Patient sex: M
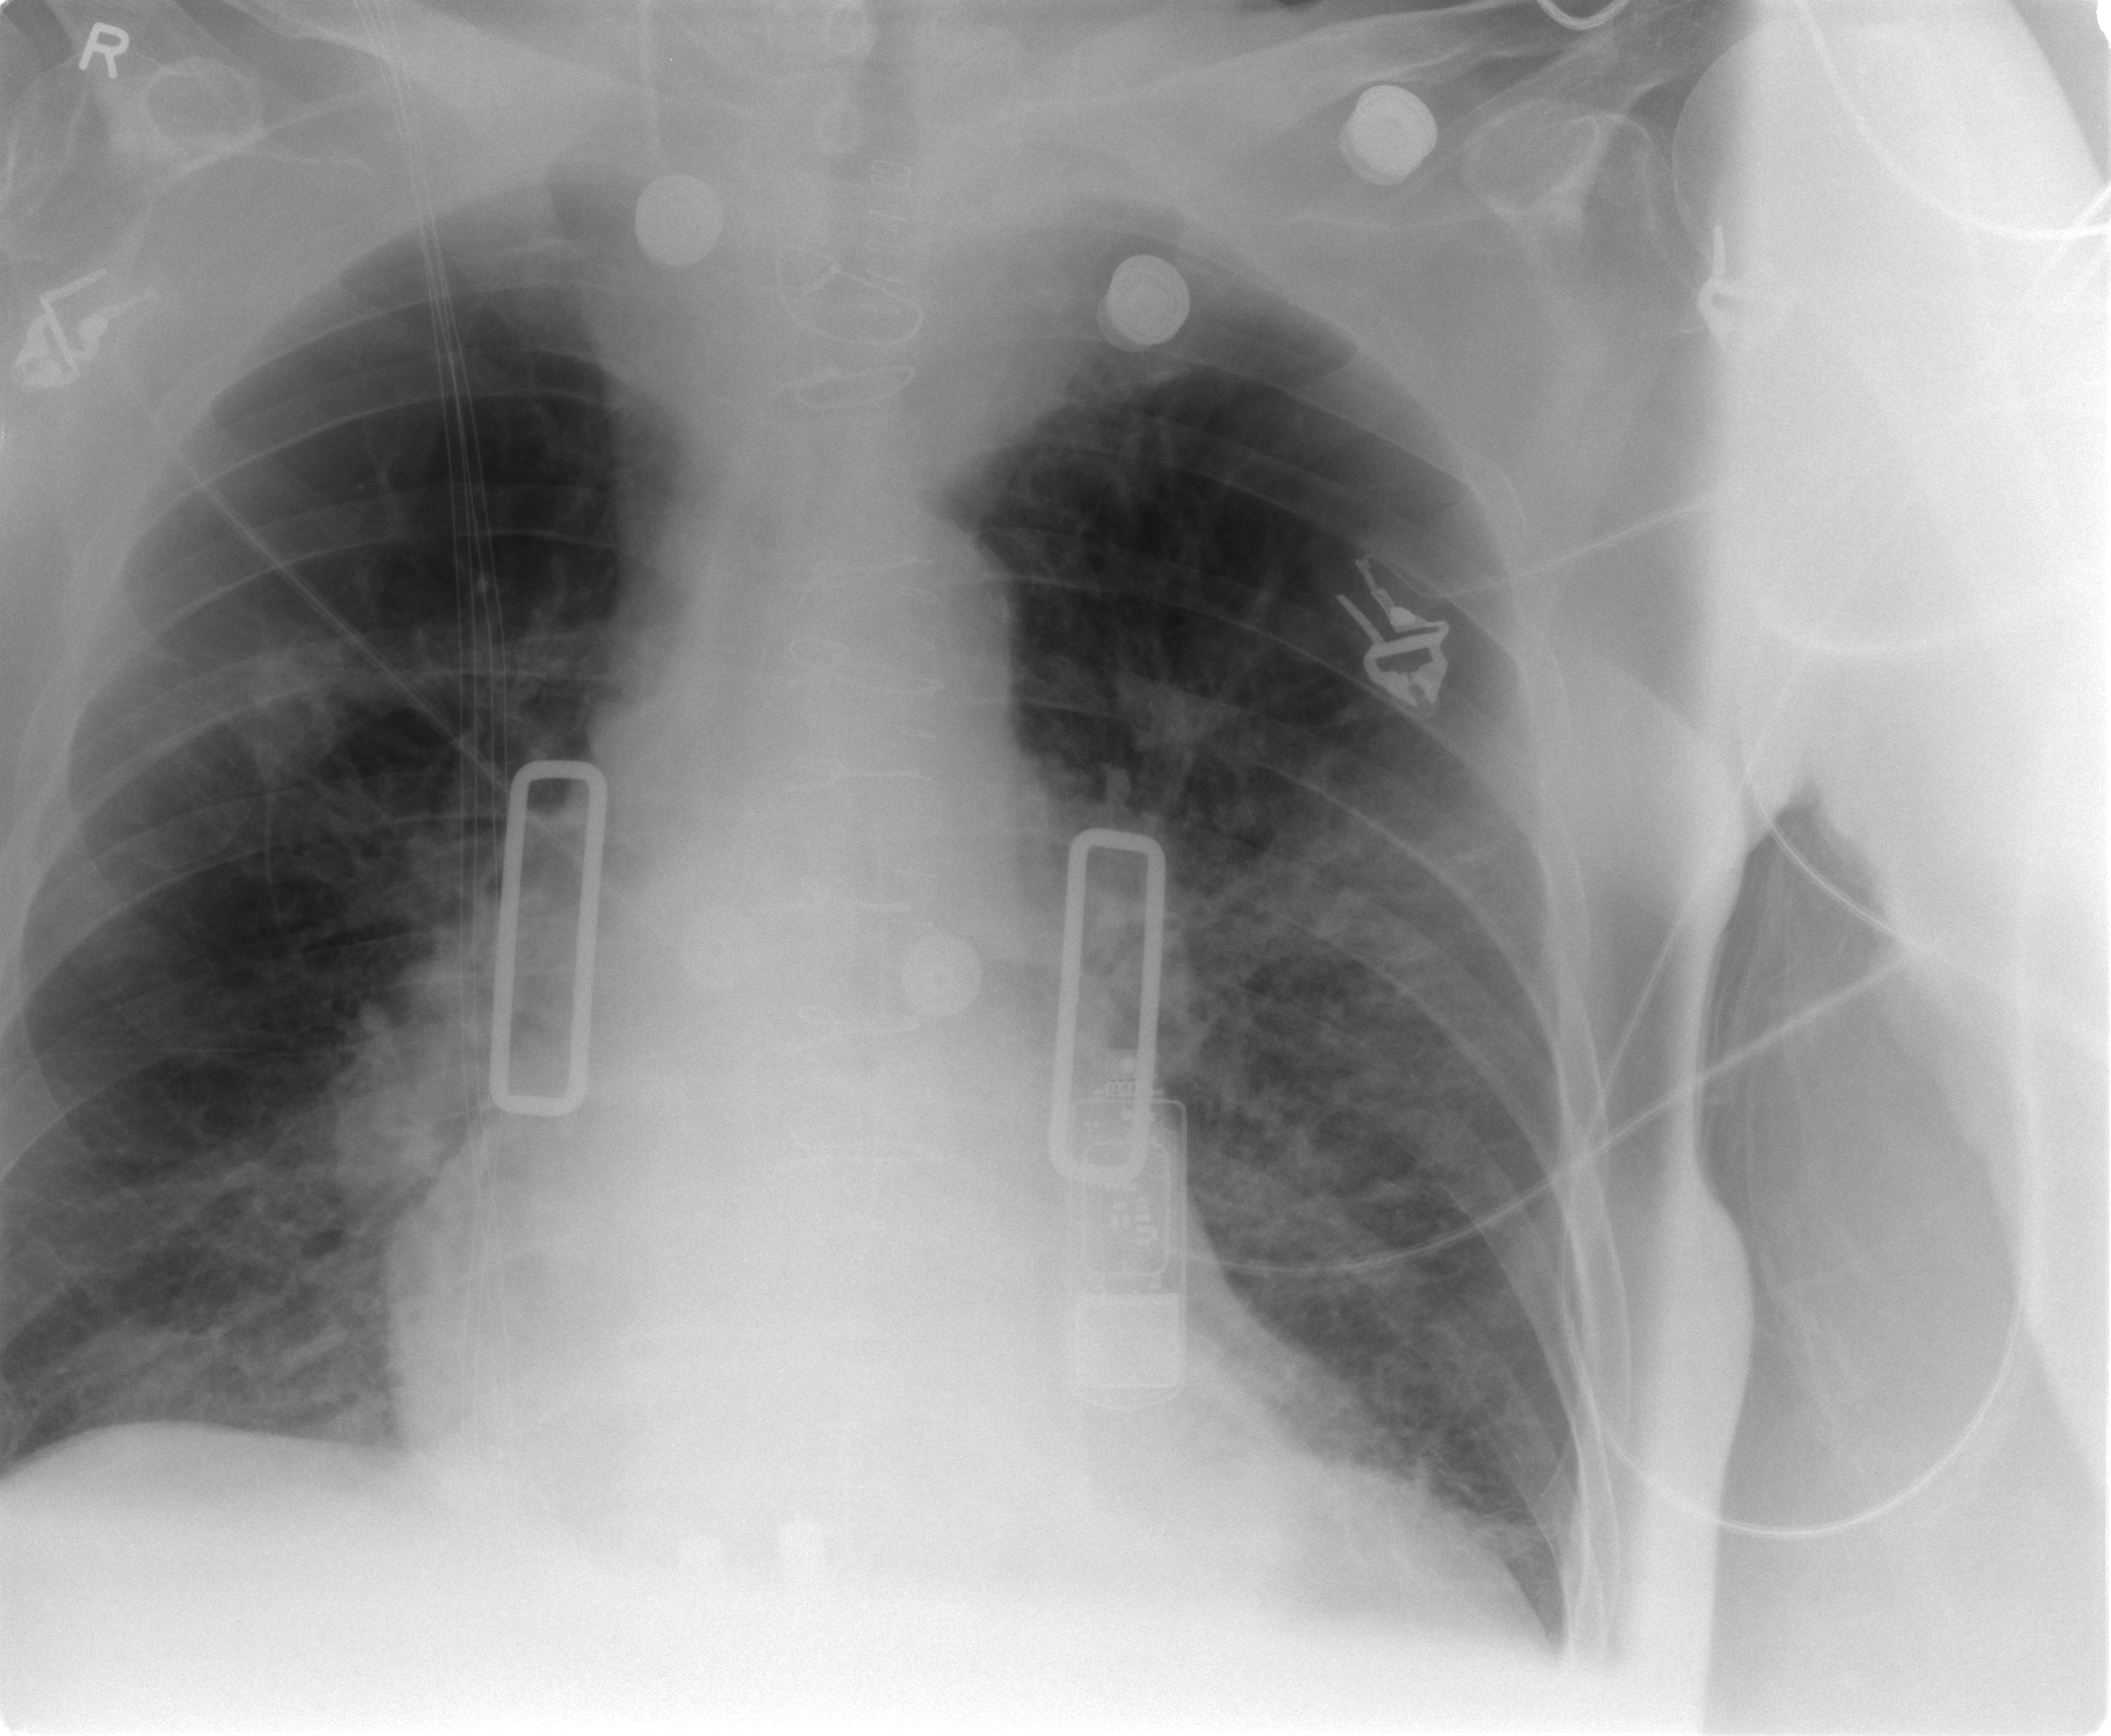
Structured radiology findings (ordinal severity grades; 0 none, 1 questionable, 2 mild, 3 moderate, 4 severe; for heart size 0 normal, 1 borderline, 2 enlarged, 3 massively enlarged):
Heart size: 2
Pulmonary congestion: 3
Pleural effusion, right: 0
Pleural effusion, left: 0
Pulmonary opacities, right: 1
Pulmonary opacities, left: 1
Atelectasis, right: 0
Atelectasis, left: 2